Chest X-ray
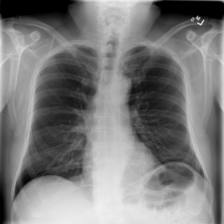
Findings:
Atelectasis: negative
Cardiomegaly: negative
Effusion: negative
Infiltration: negative
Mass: negative
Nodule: negative
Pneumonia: negative
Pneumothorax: negative
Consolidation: negative
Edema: negative
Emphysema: negative
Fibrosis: negative
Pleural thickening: negative
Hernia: negative